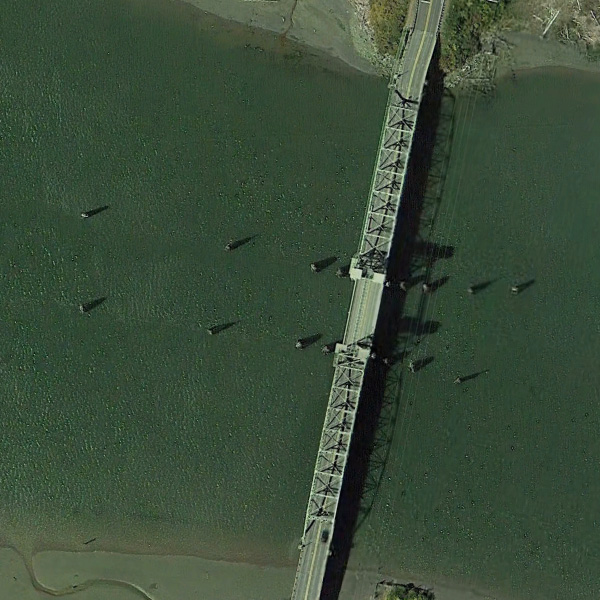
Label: Bridge